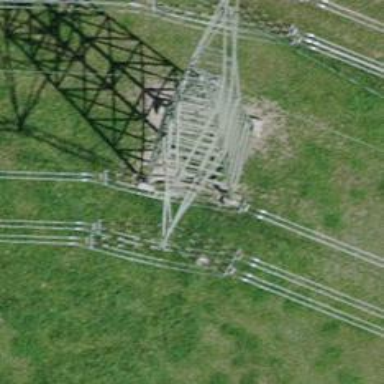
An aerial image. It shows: Towering power structure.